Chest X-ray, PA view. Patient: 34 years old, sex M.
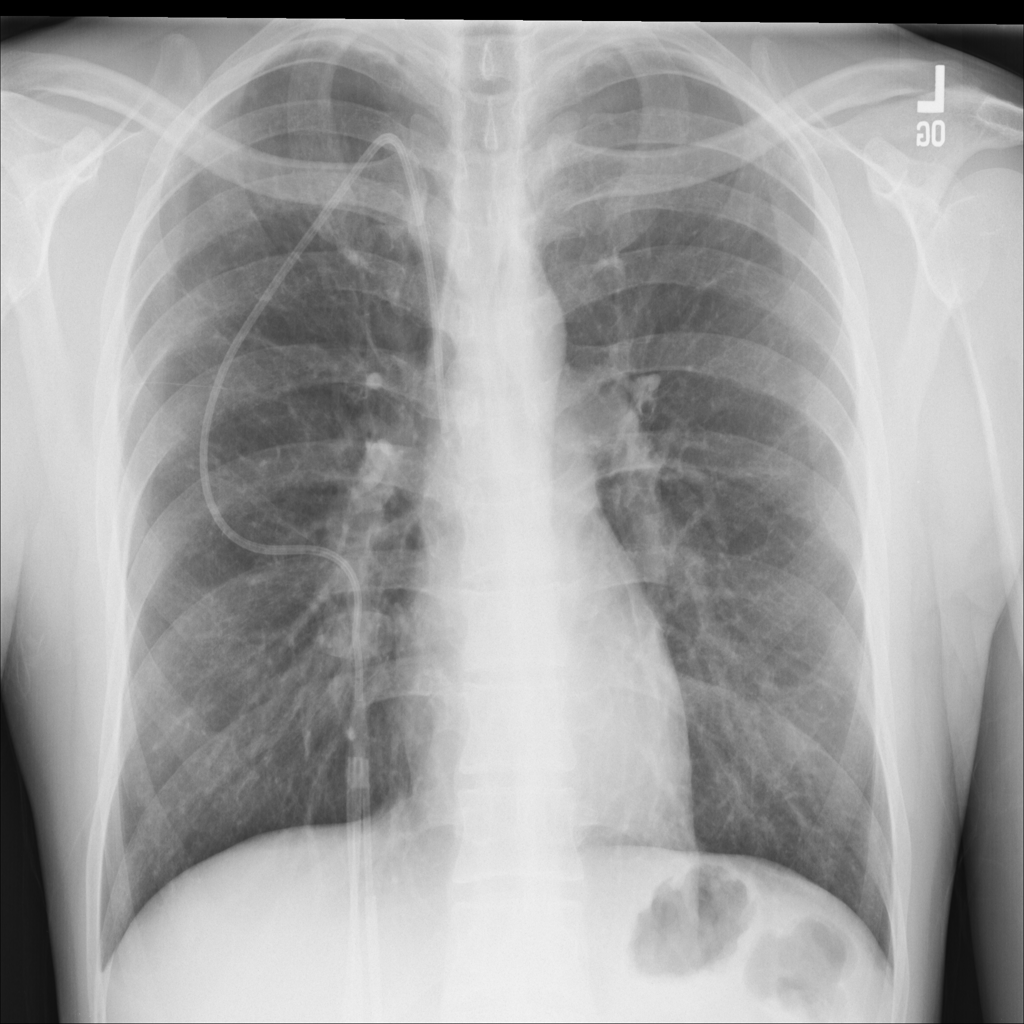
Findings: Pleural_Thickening